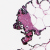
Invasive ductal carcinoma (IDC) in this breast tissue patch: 0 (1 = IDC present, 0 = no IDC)